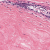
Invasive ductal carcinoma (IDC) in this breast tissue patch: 0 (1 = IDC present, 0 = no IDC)